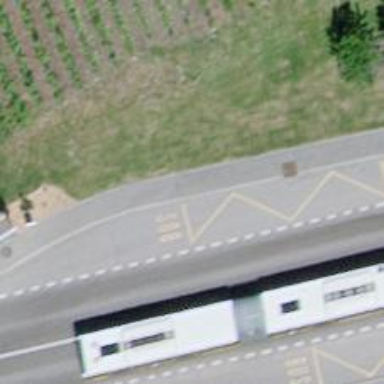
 serving as platform for public transportation."